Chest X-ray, PA view. Patient: 25 years old, sex M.
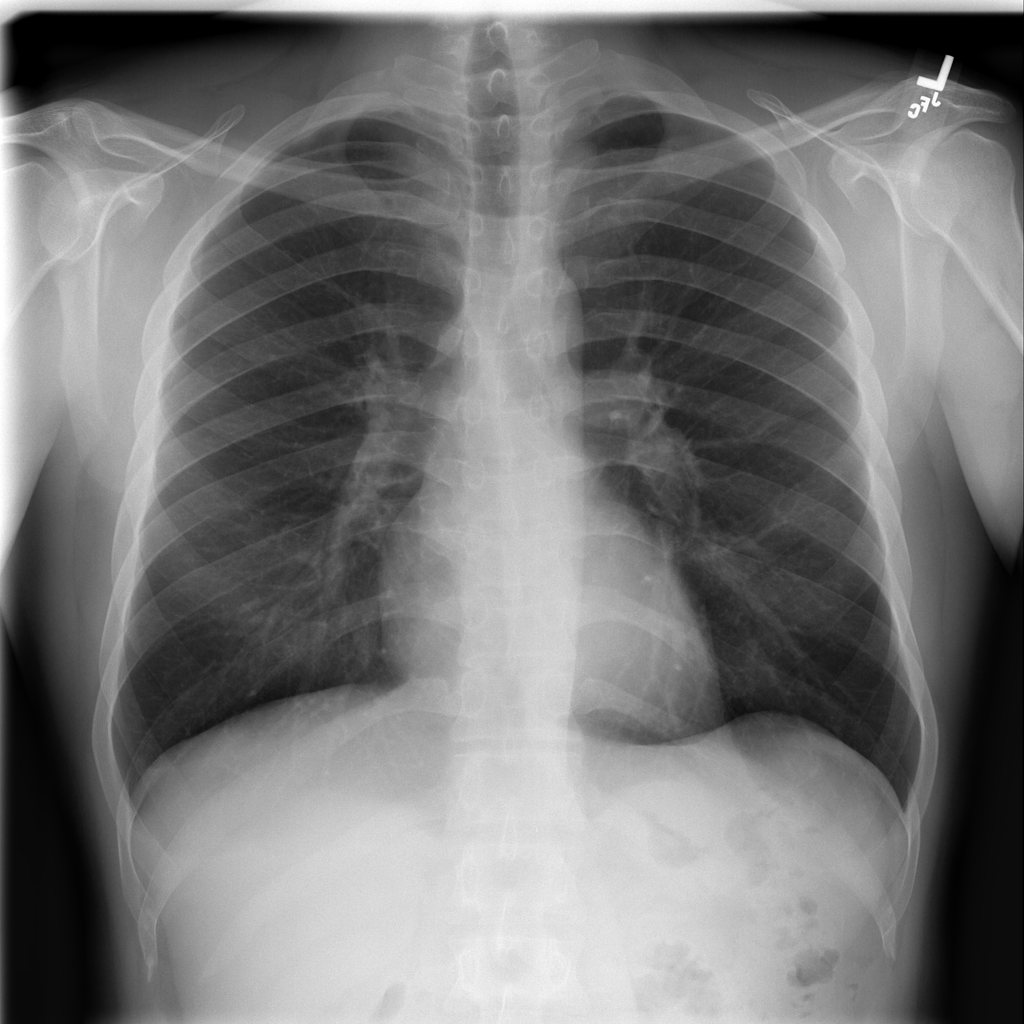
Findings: No Finding